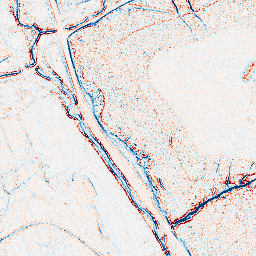
Category: edge_preserving
Decomposition family: bilateral
Decomposition parameters: d: 5
sigma_color: 75
sigma_space: 100
Upsampling method: bicubic_3x
Upsampling parameters: scale: 3
Upsampling scale: 3